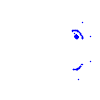
Particle: pion